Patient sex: F
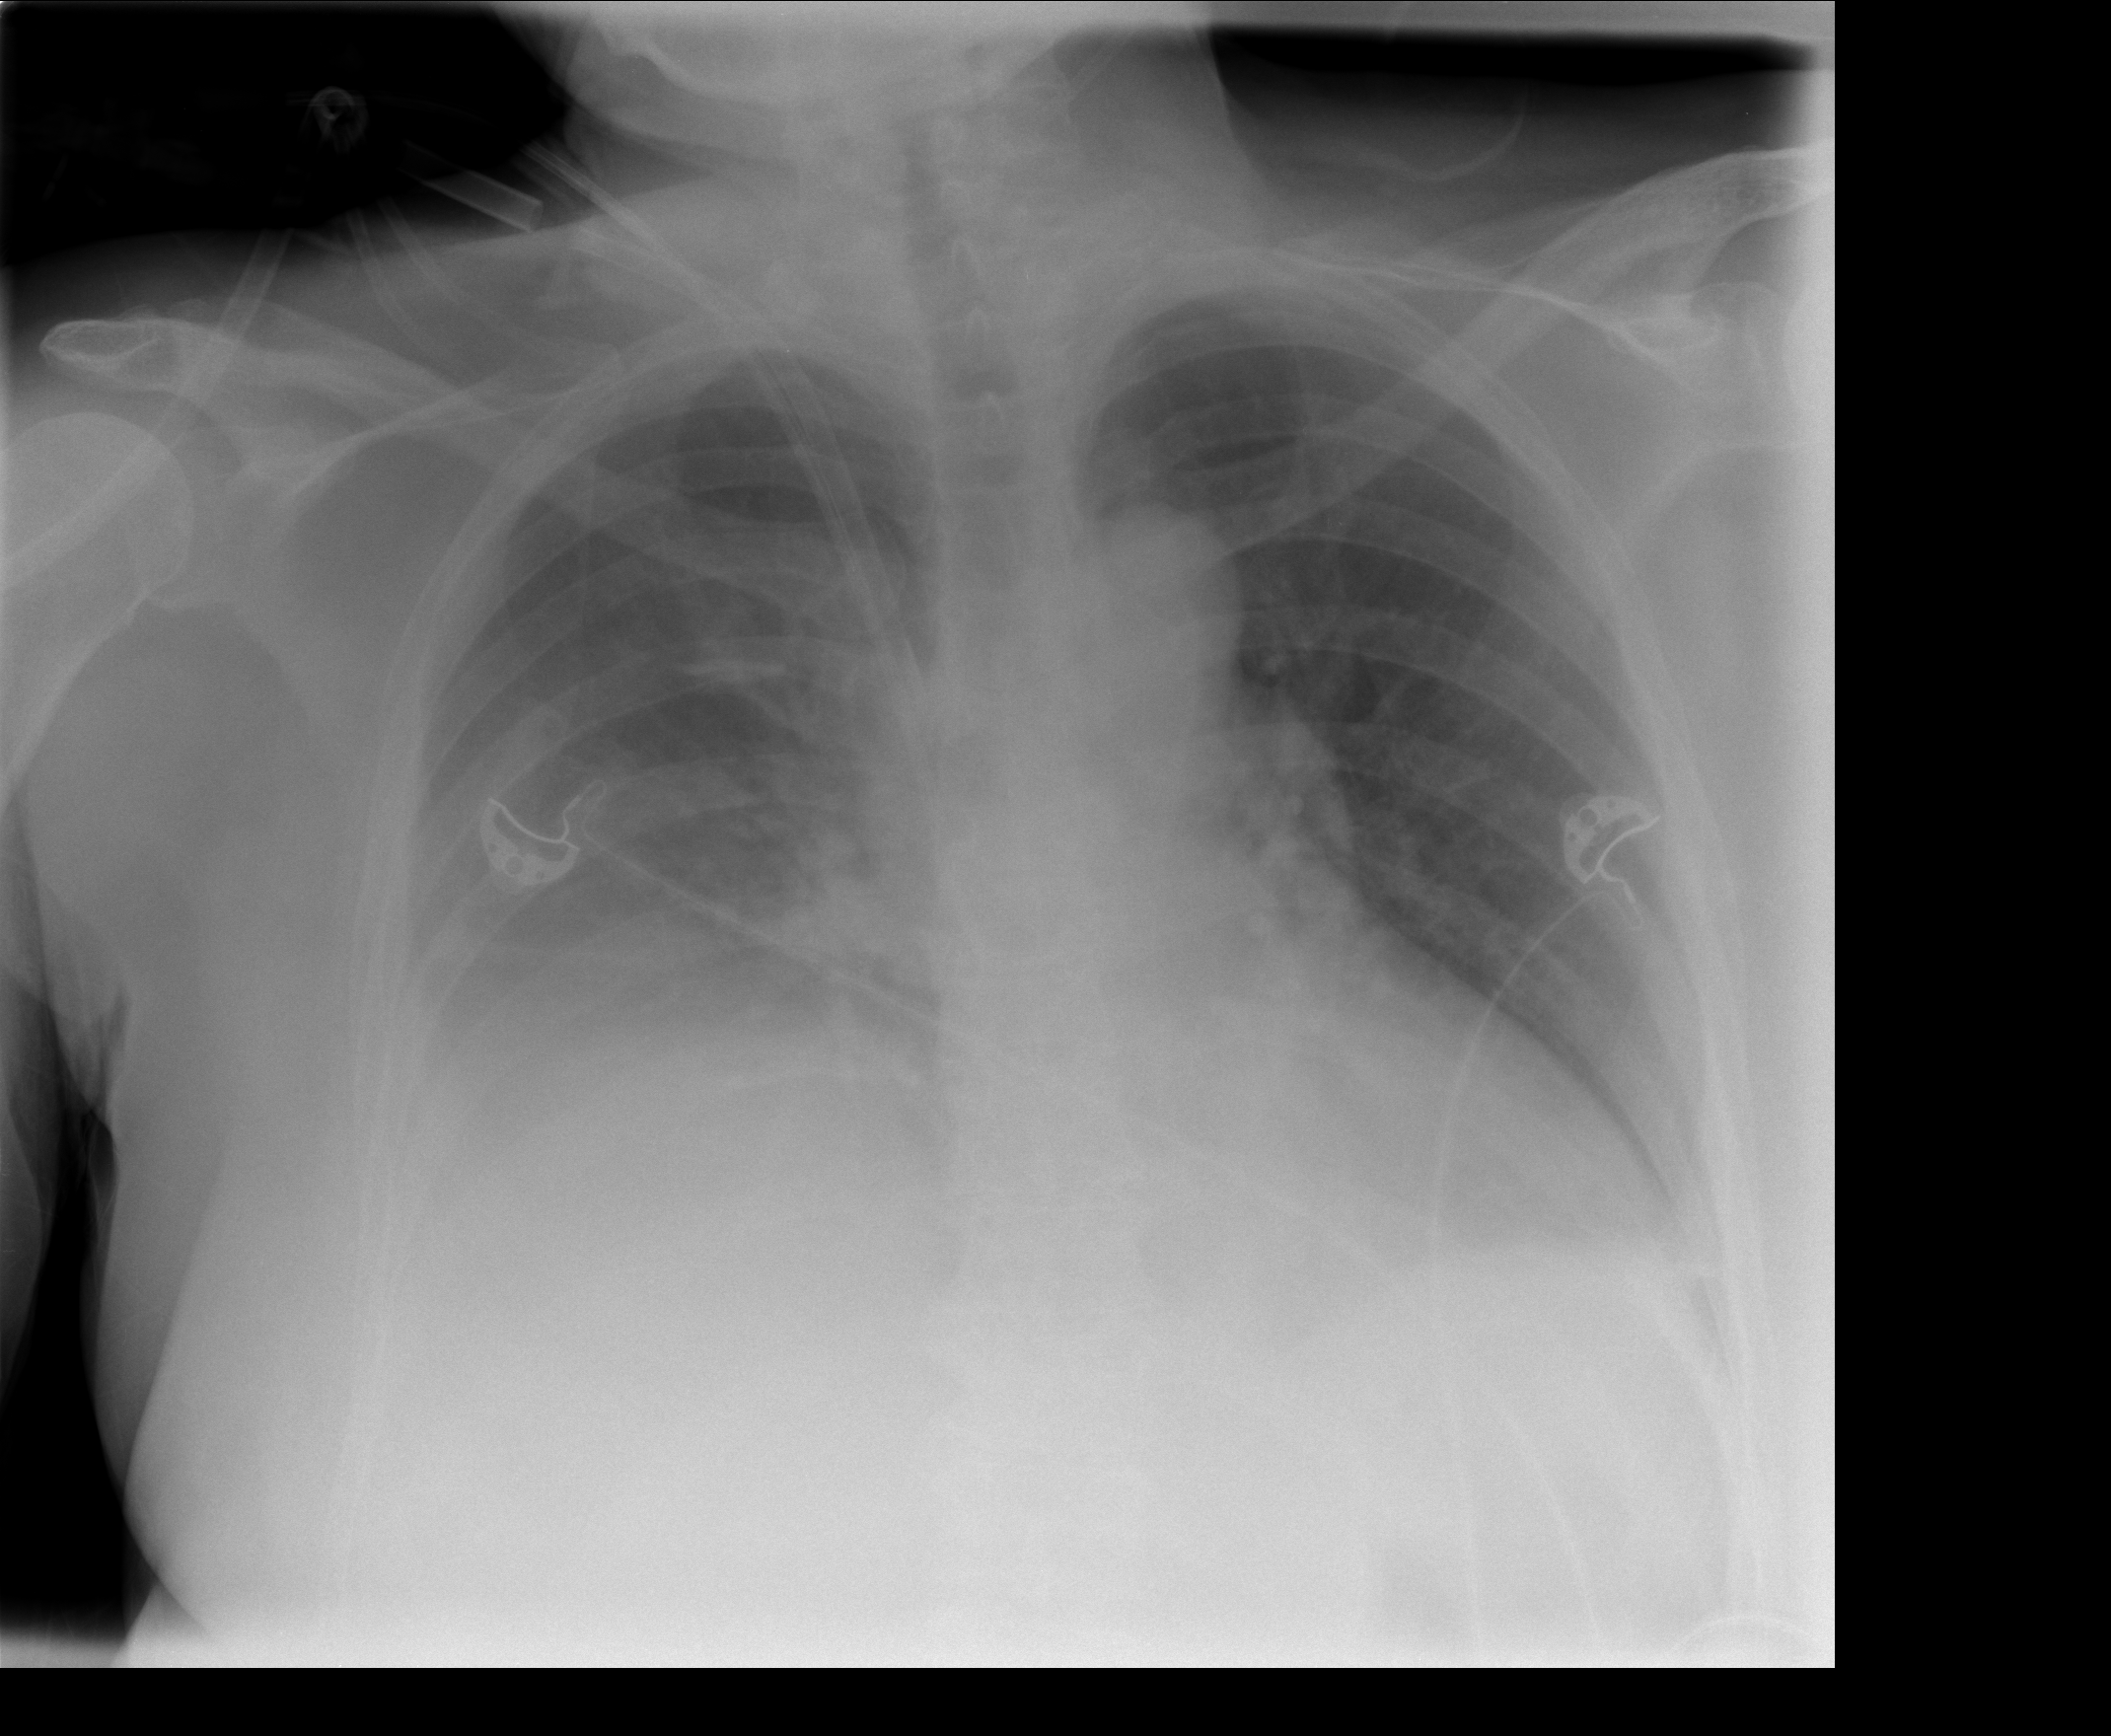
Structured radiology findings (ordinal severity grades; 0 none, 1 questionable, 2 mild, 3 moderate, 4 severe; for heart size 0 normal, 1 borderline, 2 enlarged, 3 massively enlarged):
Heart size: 0
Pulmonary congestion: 2
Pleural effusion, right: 3
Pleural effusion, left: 2
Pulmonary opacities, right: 1
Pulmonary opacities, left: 0
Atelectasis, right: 2
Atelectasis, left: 2